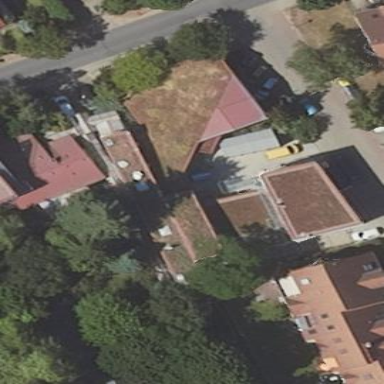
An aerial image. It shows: Veterinary building.